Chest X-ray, PA view. Patient: 55 years old, sex F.
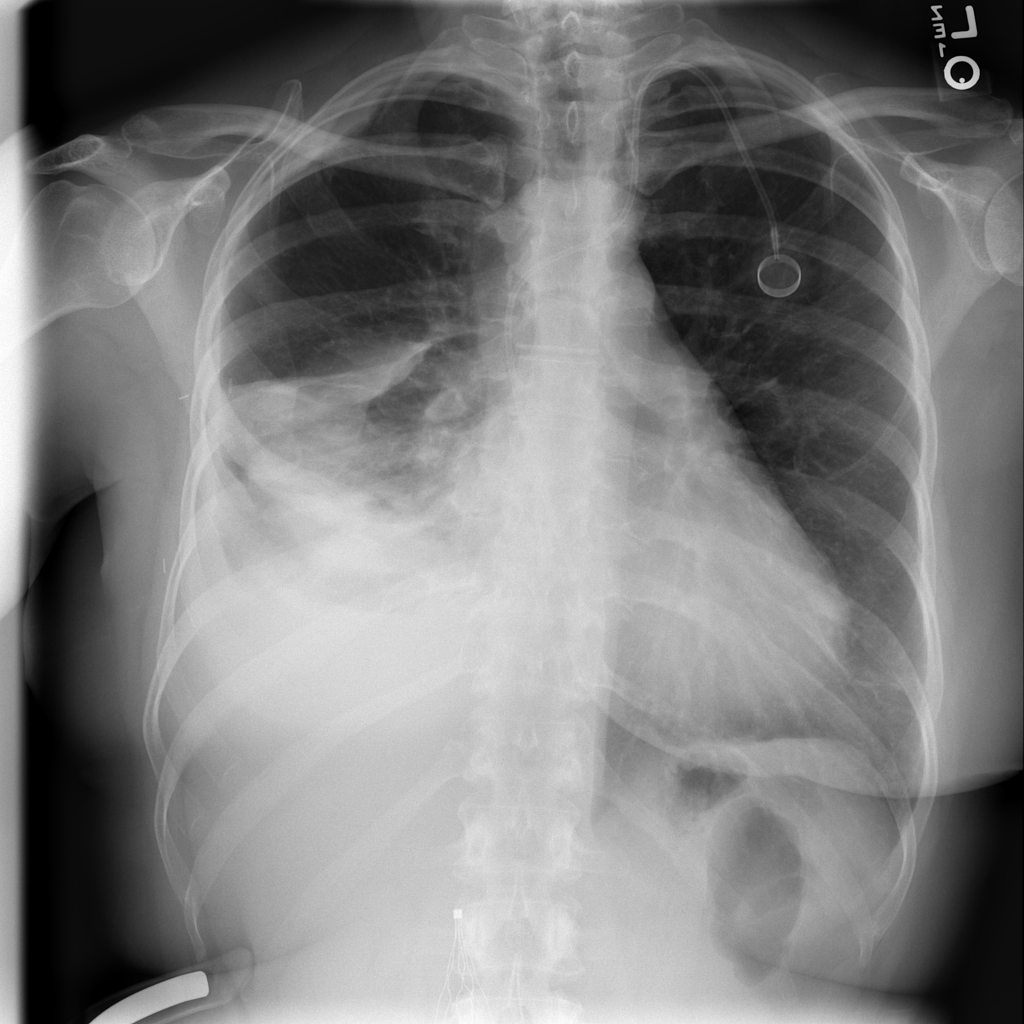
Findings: Atelectasis, Effusion, Infiltration